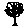
Label: tree